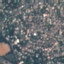
Land use / land cover class: Residential